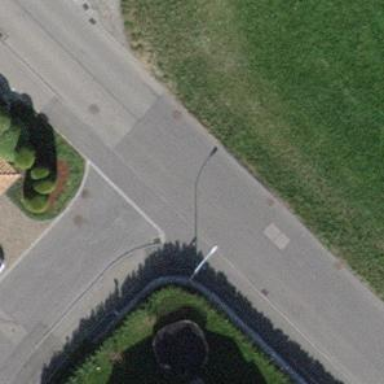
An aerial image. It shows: Unmarked road crossing.